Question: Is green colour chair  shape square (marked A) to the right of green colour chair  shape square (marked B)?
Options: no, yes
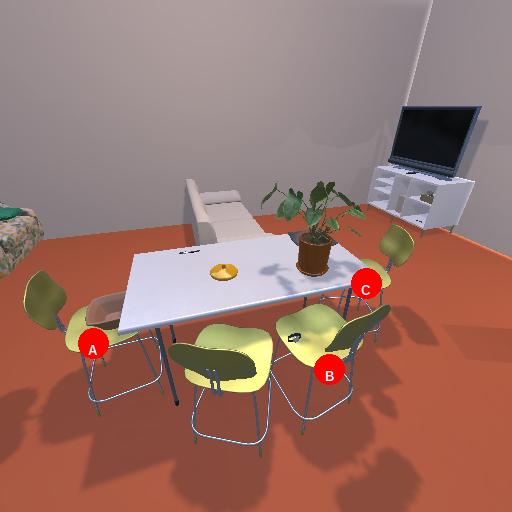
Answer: no